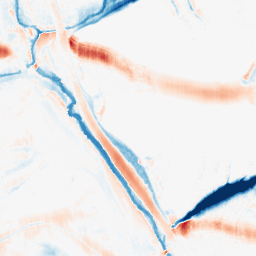
Category: morphological
Decomposition family: morphological_ellipse
Decomposition parameters: operation: average
width: 30
height: 10
Upsampling method: bspline
Upsampling parameters: scale: 2
Upsampling scale: 2